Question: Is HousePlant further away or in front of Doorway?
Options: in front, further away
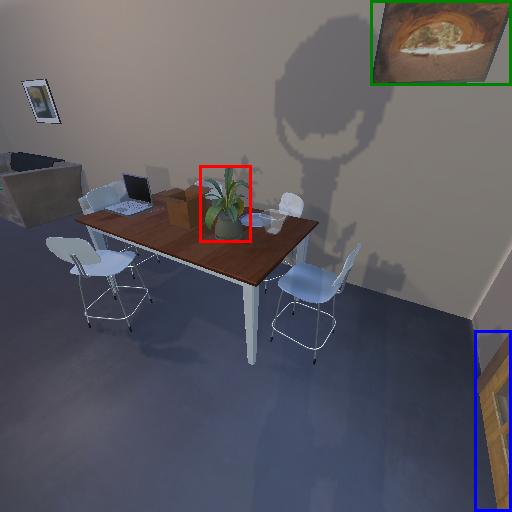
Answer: in front